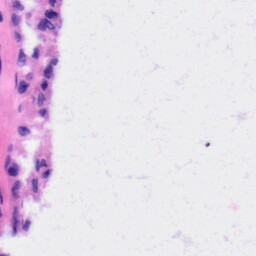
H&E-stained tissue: Liver